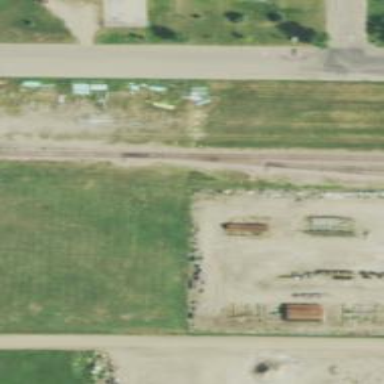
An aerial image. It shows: Railway siding for service.